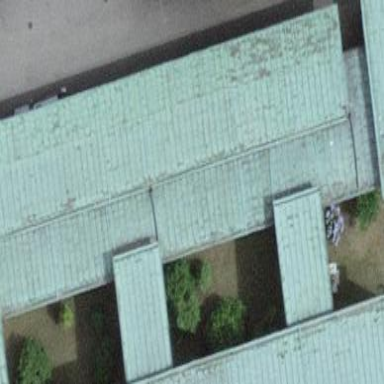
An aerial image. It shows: School building.